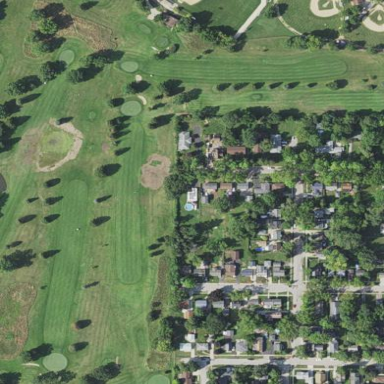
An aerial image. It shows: Golf course surrounded by greenery.